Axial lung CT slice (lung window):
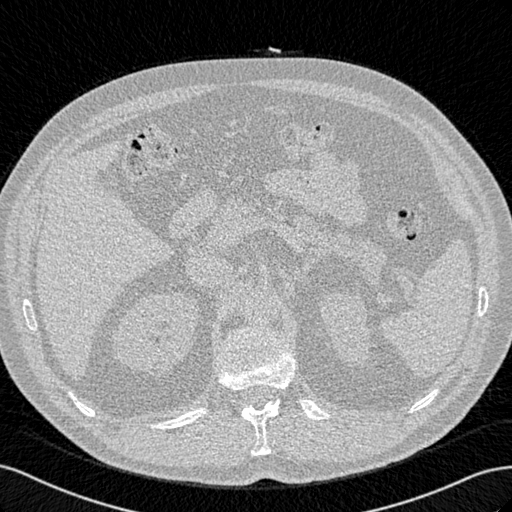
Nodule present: no